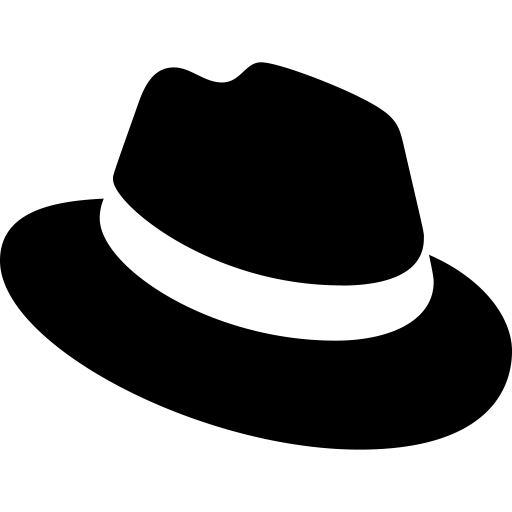
Tags: icon, FontAwesome, fa-icon, brand, redhat